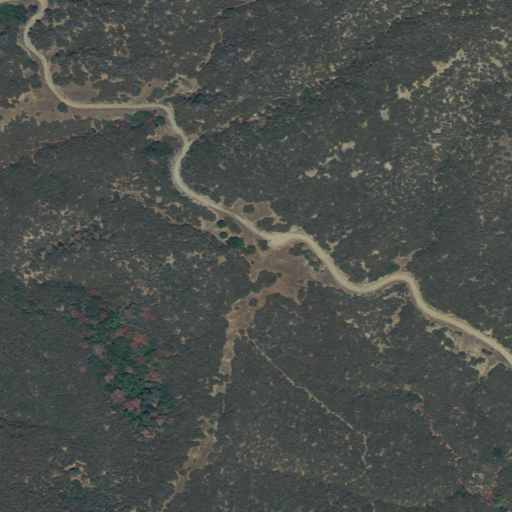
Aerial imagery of gap in California named Shepherd Saddle containing shrub, mixed forest, and evergreen forest